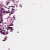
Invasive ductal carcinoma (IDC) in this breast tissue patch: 1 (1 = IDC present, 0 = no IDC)